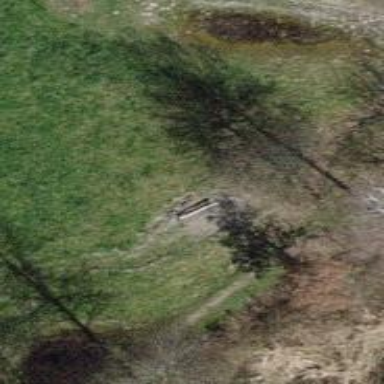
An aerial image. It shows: Bench.